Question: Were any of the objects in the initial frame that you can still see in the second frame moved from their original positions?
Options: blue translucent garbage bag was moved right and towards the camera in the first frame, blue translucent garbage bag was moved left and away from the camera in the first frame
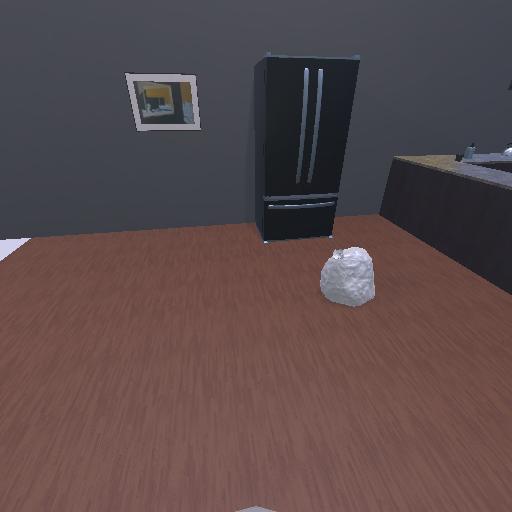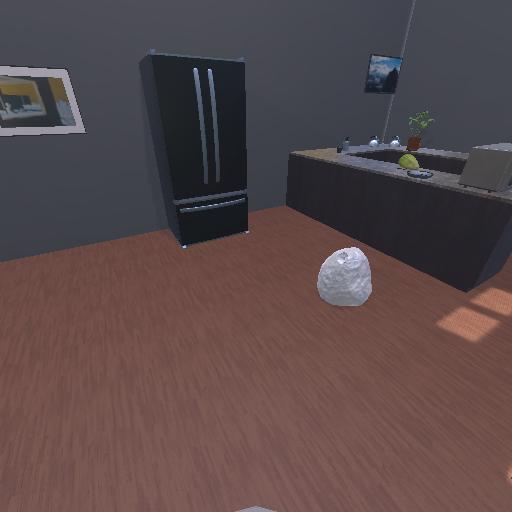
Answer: blue translucent garbage bag was moved right and towards the camera in the first frame